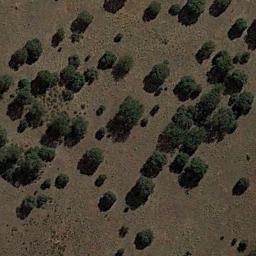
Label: chaparral